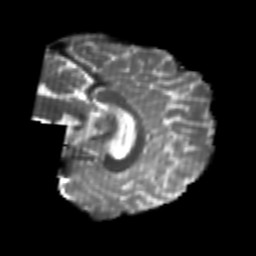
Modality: T2w
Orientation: sagittal
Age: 22
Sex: male
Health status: healthy
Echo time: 0.074 s